Question: I am currently working on a program involving shop routing, involving an image map obtained from google maps in the background.
When I try to use the data cursor (to show some irrelevant information), I need to click exactly the right pixel to get the data assigned to the plotted points, else I get a data tip error. Is there any way to disable data cursor mode for the background image while enabling it for the scattered points?
My figure looks like this:

edit: In case this helps, the background is defined as an image with following properties:
: [1280x1280x3 double]
: 'direct'
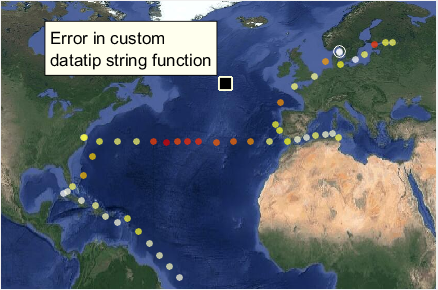
Answer: You should be able to set the 'HitTest' property of your background image to 'off' - that way the datatip will only show when you click on your data of interest.